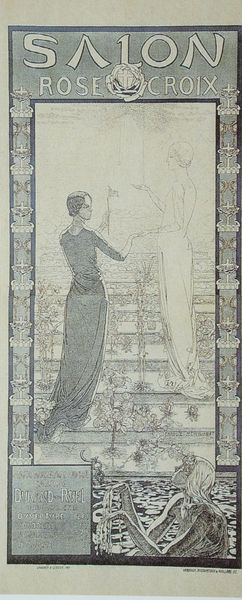
Titel: Plakat für den ersten "Salon de la Rose+Croix"
Künstler: Carlos Schwabe
Institution: Privatbesitz
Schlagwörter: baum, blau, dunkel, hand, wasser, aquarell, baden, badende, frauen, menschen, mädchen, blume, blumen, café, damen, frankreich, frau, grau, haar, hell, kleid, kleider, licht, paris, rücken, schwarz, skizze, säule, säulen, weiss, zeichnung, blüten, dame, rose, ornament, wand, rahmen, hände, feld, schlank, sonne, gewänder, blatt, zart, skulptur, statue, schrift, papier, umrisse, zwei, grafik, graphik, linien, werbung, grisaille, treppe, treppen, blue, robes, stairs, steps, white, women, black, dress, dresses, france, hair, jugendstil, lady, salon, woman, dekor, verzierung, flowers, gown, print, stufen, model, abendkleid, antike, buch, kreuz, parallel, druck, lithographie, simplicissimus, jugenstil, radierung, stich, text, zeitschrift, nixe, plakat, rom, poster, textfeld, man, griechisch, girl, water, fresko, garden, plants, drawing, paper, black and white, decoration, art nouveau, graphic, grieche, french, art deco, quadrat, viereck, mucha, sezession, cross, writing, secession, blond, roses, geist, arms, arabeske, design, aquarelliert, style, walk, rabatten, box, pencil, goddess, figure, gowns, elegant, pillar, flyer, fashion, page, standing, prospect, croix, grisaillemalerei, rose croix, salon rose croix, monocolour, border, zeichungn, charleston, mode, rail, slim, makeup, figur, 1920, goldene 20er, pillars, advertisement, title, cartouche, cover, magazine, 1920s, bob, perfume, womans, vlowers, black and hwite, ürnber, wp,em